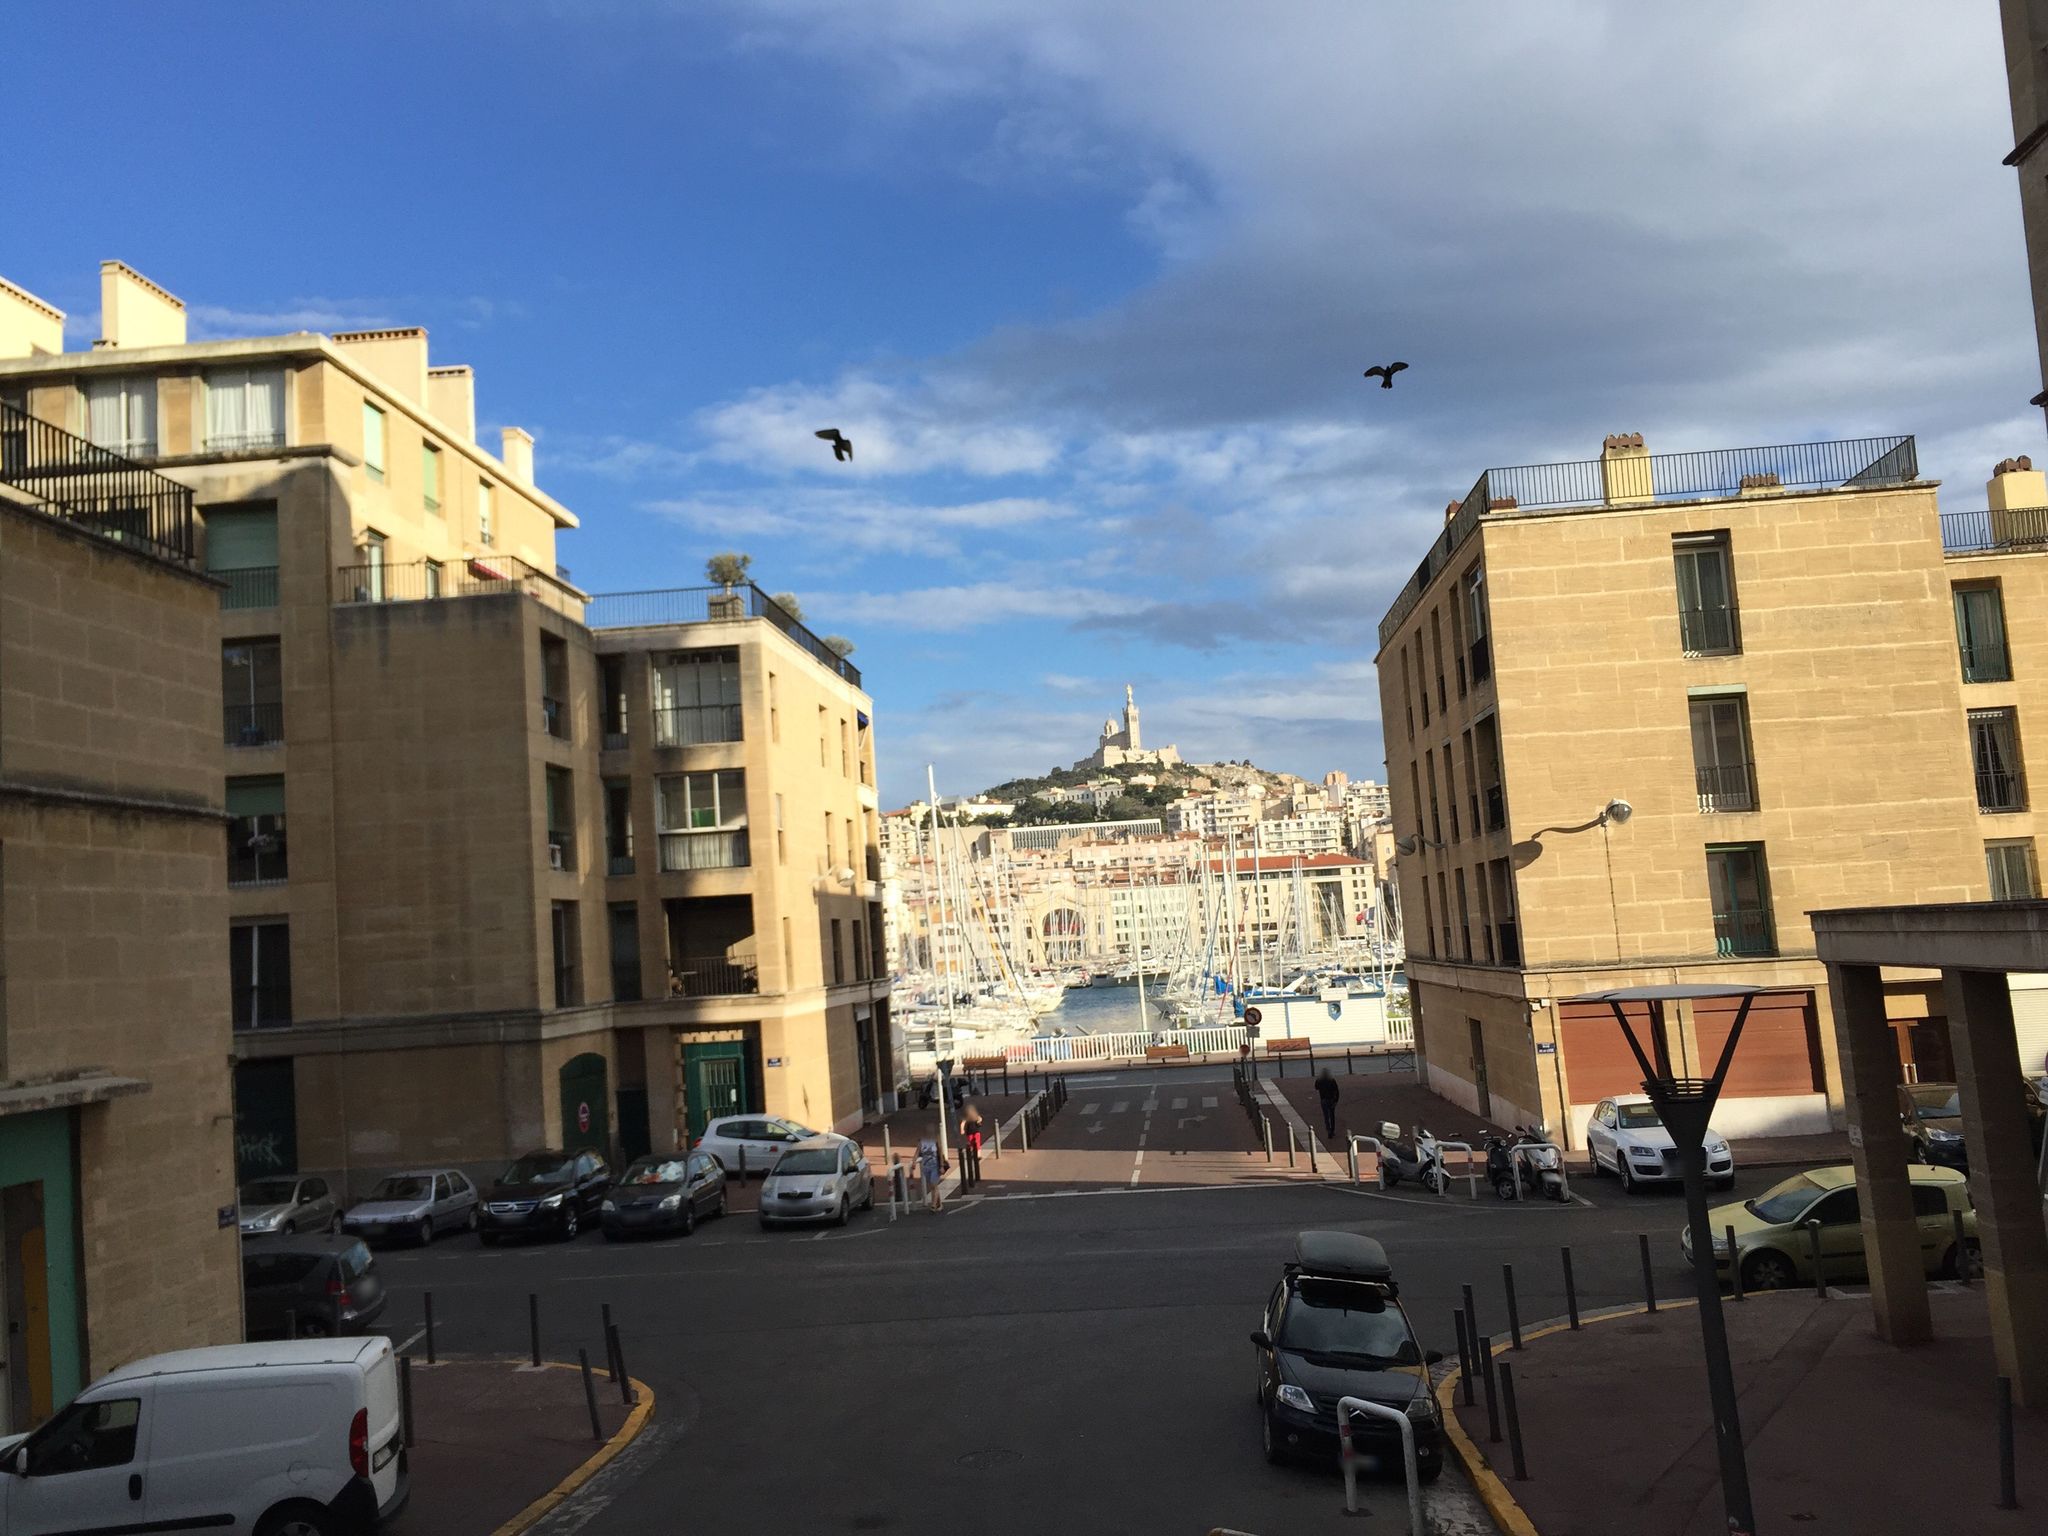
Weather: snowy
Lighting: day
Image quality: good
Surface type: walking surface
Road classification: steps, residential, footway
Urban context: urban centre
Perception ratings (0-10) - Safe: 3.31, Lively: 8.3, Beautiful: 5.32, Boring: 4.54, Depressing: 5.45, Wealthy: 9.04